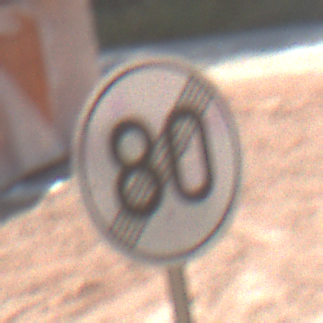
Verkehrszeichen: EndeGeschwindigkeit80
Umgebung: Outdoor, Nature
Tageszeit: MorningAfternoon
Wetter: Clear
Licht: Natural
Jahreszeit: Summer
Kontrast: HighContrast